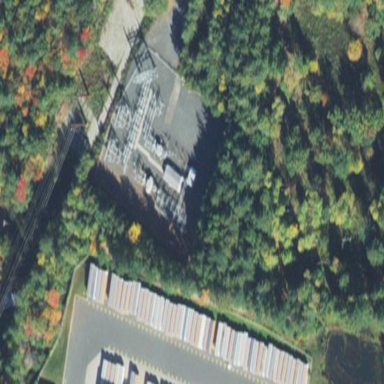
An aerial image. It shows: Outdoor power substation surrounded by fence. The substation is specifically for distribution purposes.